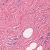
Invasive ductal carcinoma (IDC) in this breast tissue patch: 0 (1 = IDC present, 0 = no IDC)